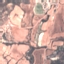
Land use / land cover: HerbaceousVegetation